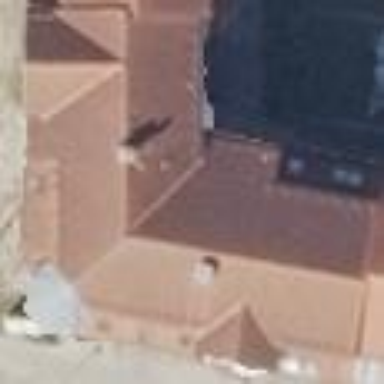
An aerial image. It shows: Apartment building with double saltbox roof shape.